Chest X-ray. View position: PA
Patient age: 39
Patient sex: F
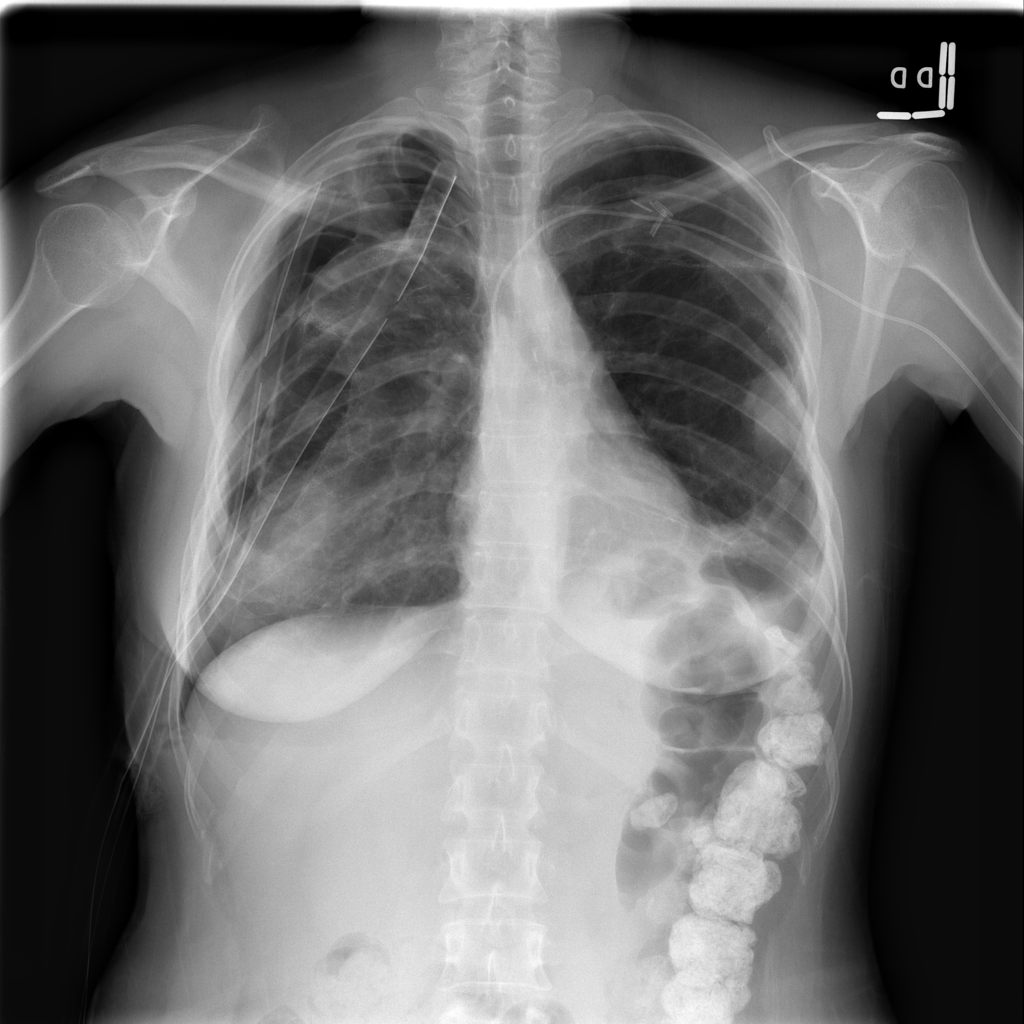
Finding: Pneumothorax